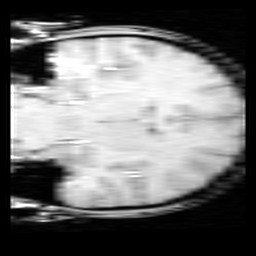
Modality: inplaneT1
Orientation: coronal
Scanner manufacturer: ge
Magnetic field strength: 3 T
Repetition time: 0.3 s
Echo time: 0.003396 s